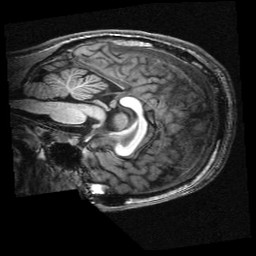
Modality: T1w
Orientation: sagittal
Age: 21
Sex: male